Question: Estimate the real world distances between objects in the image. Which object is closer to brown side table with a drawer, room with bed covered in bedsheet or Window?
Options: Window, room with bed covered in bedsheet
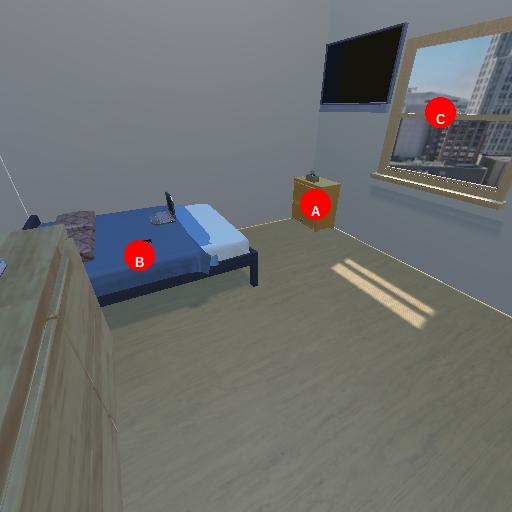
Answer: Window